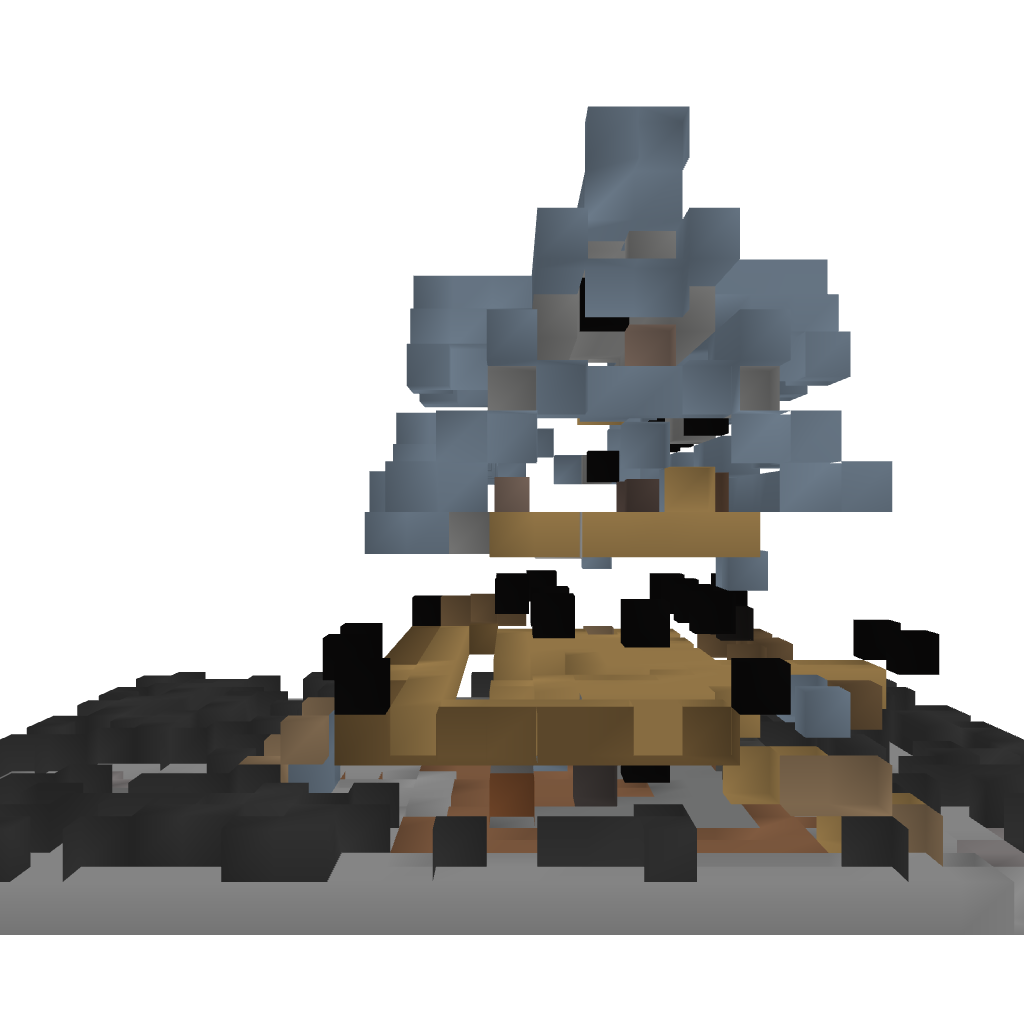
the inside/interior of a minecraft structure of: Medieval House #1 by iEdgy